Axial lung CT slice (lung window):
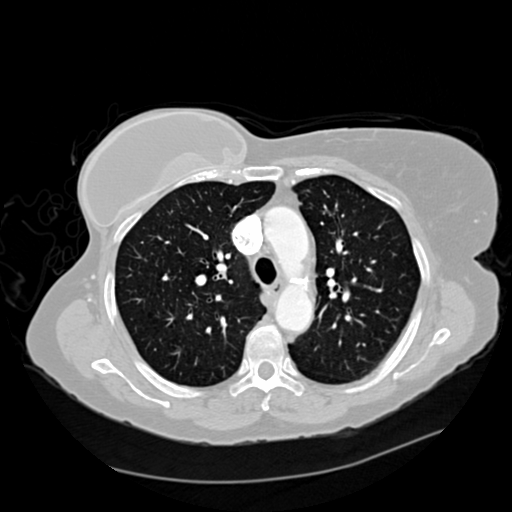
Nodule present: no